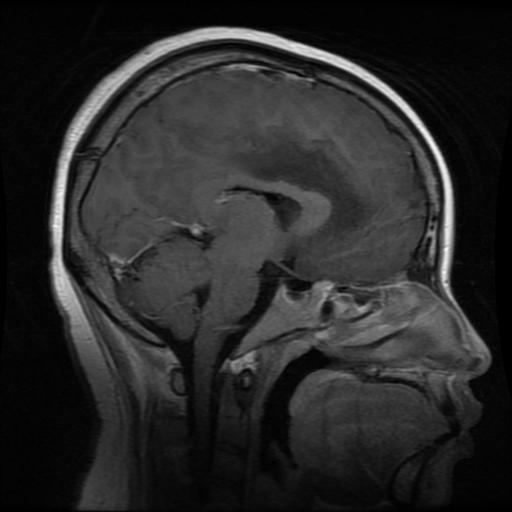
Label: glioma